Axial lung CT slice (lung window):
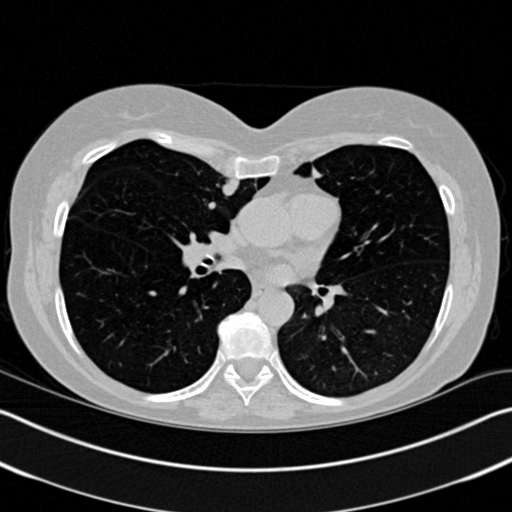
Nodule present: yes
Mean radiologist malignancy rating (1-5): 4.25